Question: I am trying to configure apache hive server2
My configuration file in hive-site.xml
'''
<configuration>
<property>
<name>hive.server2.thrift.min.worker.threads</name>
<value>5</value>
<description>Minimum number of worker threads</description>
</property>
<property>
<name>hive.server2.thrift.max.worker.threads</name>
<value>500</value>
<description>Maximum number of worker threads</description>
</property>
<property>
<name>hive.server2.thrift.port</name>
<value>10000</value>
<description>TCP port number to listen on</description>
</property>
<property>
<name>hiver.server2.thrift.bind.host</name>
<value>10.89.20.22</value>
<description>TCP interface to bind to</description>
</property>
<property>
<name>hive.server2.transport.mode</name>
<value>binary</value>
<description>Set to http to enable HTTP transport mode</description>
</property>
<property>
<name>hive.server2.thrift.http.port</name>
<value>10001</value>
<description>HTTP port number to listen on</description>
</property>
<property>
<name>hive.server2.thrift.http.max.worker.threads</name>
<value>500</value>
<description>Maximum worker threads in the server pool</description>
</property>
<property>
<name>hive.server2.thrift.http.min.worker.threads</name>
<value>5</value>
<description>Minimum worker threads in the server pool</description>
</property>
<property>
<name>hive.server2.thrift.http.path</name>
<value>cliservice</value>
<description>The service endpoint</description>
</property>
'''
The error that I am receiving.

I dont know what is my error about. Can someone help me to configure this?
Thank you so much
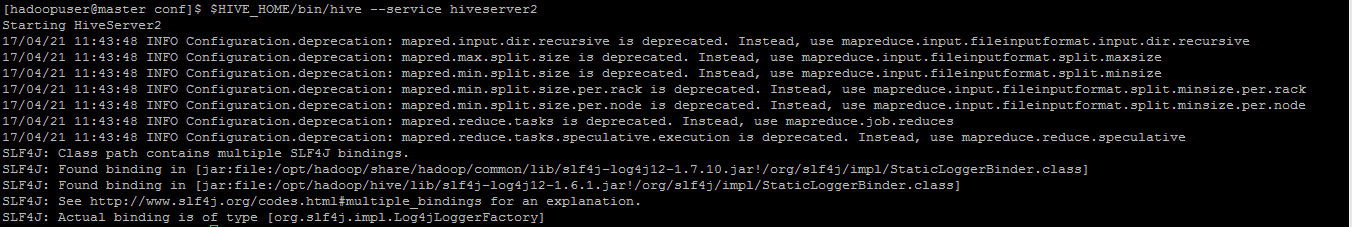
Answer: There are no actual error in that screenshot, that information is informational only.
You will also notice in the log these messages are INFO lines which are just informational messages only. If you had any actual errors you might see things like ERROR, FATAL, or even WARN is good to watch out for.
Those properties that are saying deprecated look to be properties from your hadoop site xml configuration files such as hive-site.xml that are no longer used any longer. Hadoop will just ignore those properties since they aren't used anymore. If you remove those properties from their respective configuration xml files these messages should stop if the property is removed from the xml configuration the cluster is looking at. You posted at least a portion of your hive-site.xml, it doesn't look complete but these also may not be in that xml anyway. The hadoop cluster has a number of configuration files, generally at least 1 for each service running on the cluster. It might be another such as core-site.xml, mapred-site.xml, or other xml files which are on each node running the service.
The are INFO messages about the SJF bindings being duplicated in the classpath are likely due to having a duplicate jar file somewhere. There are a few services such as yarn/mapreduce that have a property in their xml for a classpath such as mapreduce.application.classpath which has a list of multiple folders on the nodes operating system that contain jar files the customer uses to run. These messages appear when a node has two jar files that contain an identical class inside the jar file.
The most common thing that happens is you install an update to your hadoop cluster, or a specific service to a new version. Most, if not all, of these hadoop services execute jar files to run their jobs. If you upgrade the cluster, or a service you get new jar files which usually increments the version number in the name of the jar file. For example it will change from test1.1.jar to test1.2.jar. If both the new, and the old are jar file are left on the cluster in the classpath property you will get a classpath confict/warning. Essentially what happens is you now have two jar files with different name yet both have identical classpaths inside them causing these types of messages about classpath having duplicates in it.
In that classpath message it also shows you the duplicate jar files both with the name of this INFO line SJF*. Most likely if you remove the older version from any of the nodes it is still on it should stop telling you about it when it starts up.
It sounds like you had an existing hadoop cluster that you applied an update to which upgraded service to a new version. When you did this whatever version(s) you updated to no longer uses some of the properties the original version used for some reason, which is why it is telling you they are deprecated, or no longer used. You can just remove these from the xml configuration they are in on any node that has them. Then it sounds like your SJF jar file was replaced with the latest version, but the original version wasn't removed at at least somewhere during the upgrade process.
Basically hadoop will keep going without error, but it wants you to clean up after your mess upgrading is what those INFO lines are really trying to tell you.